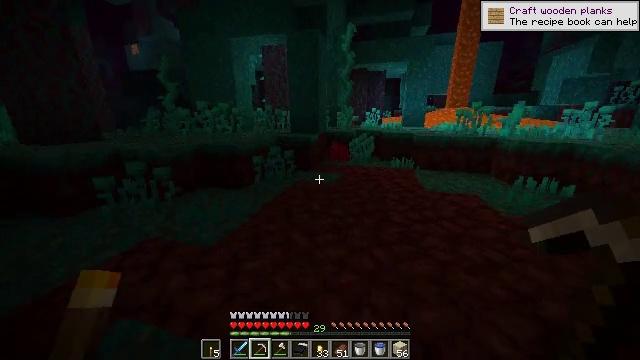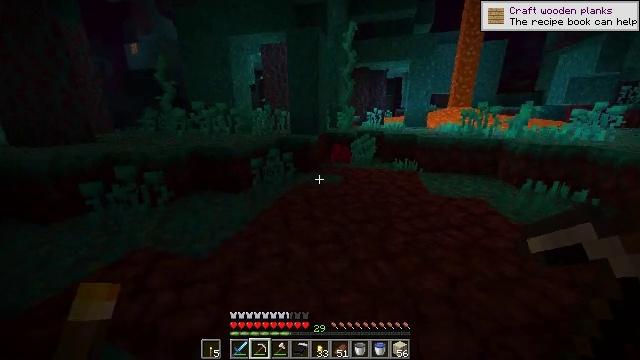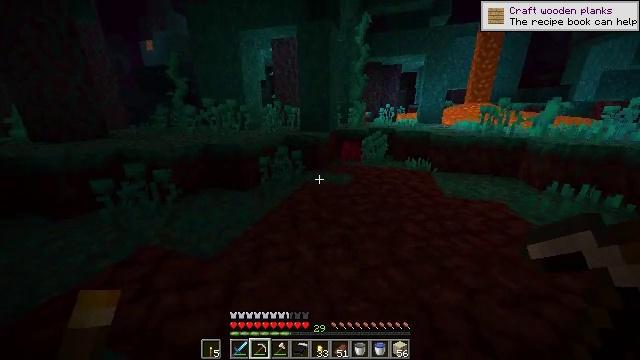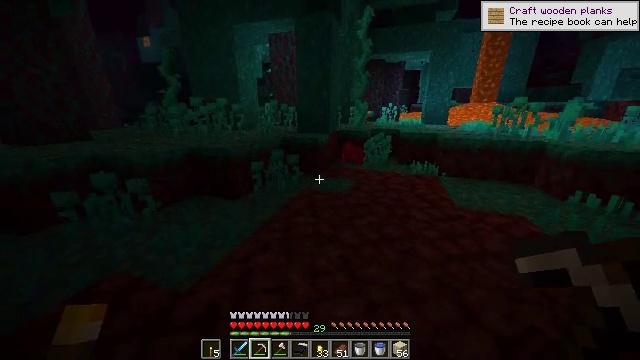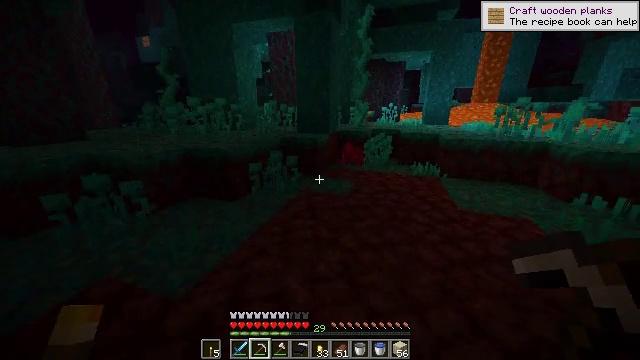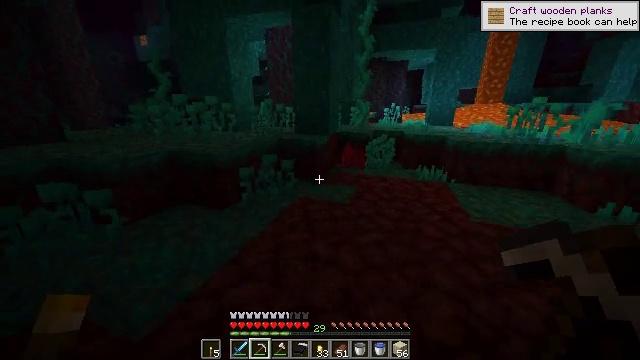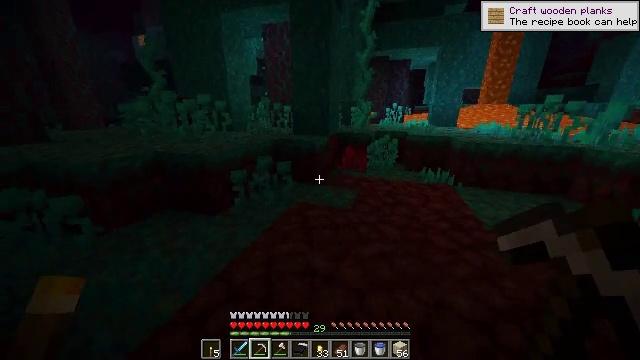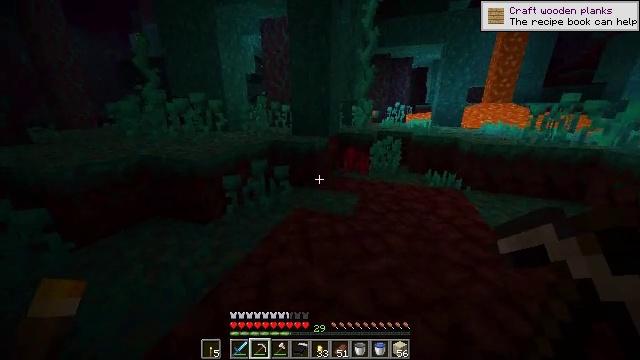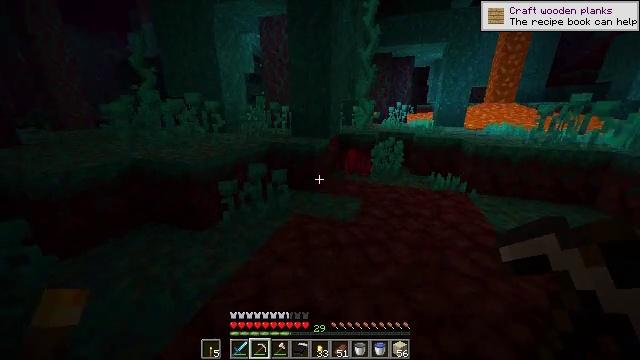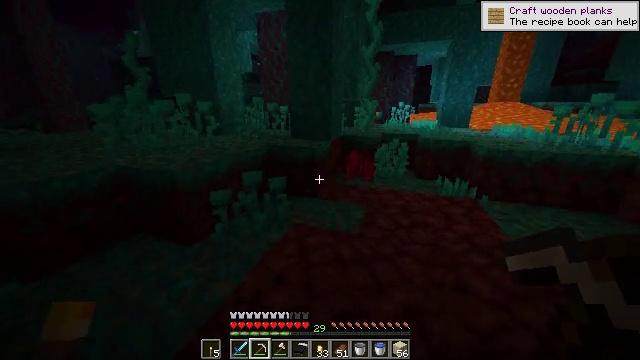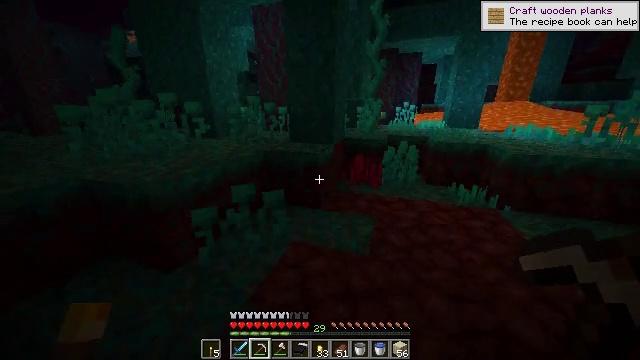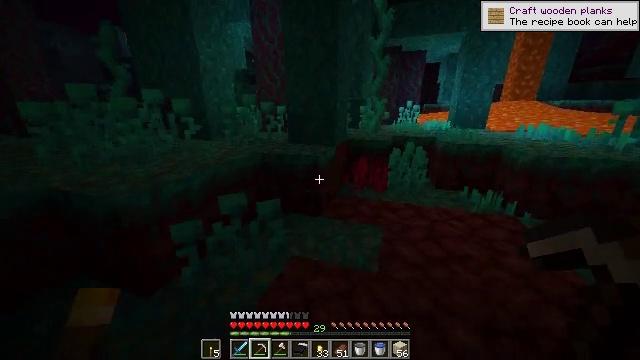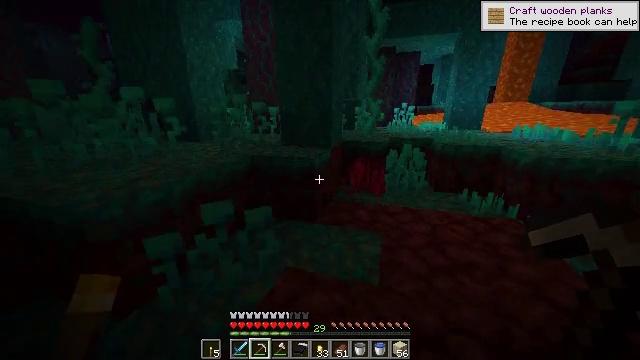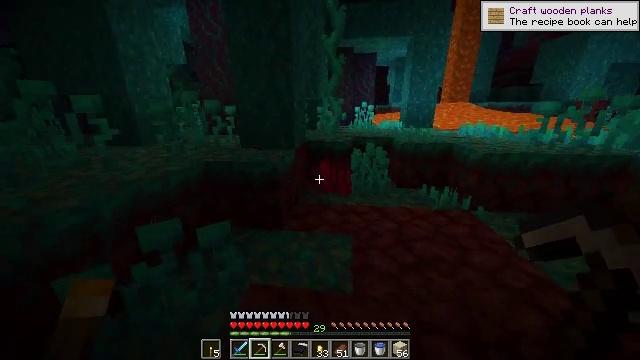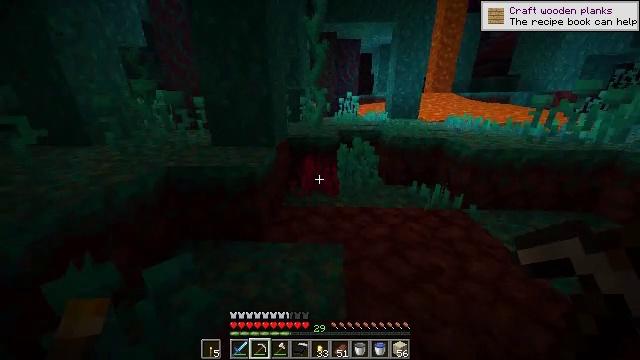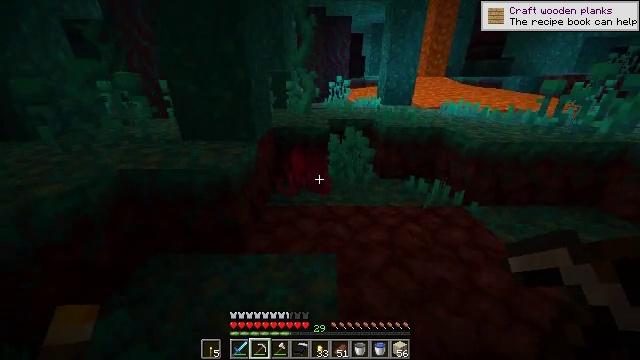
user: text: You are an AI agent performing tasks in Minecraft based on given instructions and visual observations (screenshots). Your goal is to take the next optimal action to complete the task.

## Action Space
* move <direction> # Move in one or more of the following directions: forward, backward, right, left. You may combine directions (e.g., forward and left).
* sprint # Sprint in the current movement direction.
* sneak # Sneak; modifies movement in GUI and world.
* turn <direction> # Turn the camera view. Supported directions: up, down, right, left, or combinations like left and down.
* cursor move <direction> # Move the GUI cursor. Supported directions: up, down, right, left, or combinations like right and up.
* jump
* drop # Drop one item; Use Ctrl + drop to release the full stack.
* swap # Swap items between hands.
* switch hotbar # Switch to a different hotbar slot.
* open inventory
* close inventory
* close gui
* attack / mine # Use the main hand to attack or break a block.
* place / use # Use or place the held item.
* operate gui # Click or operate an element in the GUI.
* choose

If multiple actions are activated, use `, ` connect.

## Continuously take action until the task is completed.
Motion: motion action
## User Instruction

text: Attack the ground to get crimson roots.
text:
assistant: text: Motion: move forward, sprint
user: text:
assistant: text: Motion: move forward, sprint, turn left
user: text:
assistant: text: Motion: move forward, sprint
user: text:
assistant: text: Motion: move forward, sprint
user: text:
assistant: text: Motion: move forward, sprint
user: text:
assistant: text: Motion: move forward, sprint
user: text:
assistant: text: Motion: move forward, sprint
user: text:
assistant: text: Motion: move forward, sprint
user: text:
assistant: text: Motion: move forward, sprint
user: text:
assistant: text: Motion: move forward, sprint
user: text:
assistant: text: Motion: move forward, sprint
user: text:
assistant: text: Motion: move forward, sprint, turn right
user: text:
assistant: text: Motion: move forward, sprint, turn right
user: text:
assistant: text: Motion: move forward, sprint, turn right and down
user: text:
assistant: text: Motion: move forward, sprint, turn right and down
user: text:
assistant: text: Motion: move forward, sprint, turn down, attack / mine
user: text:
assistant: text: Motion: move forward, sprint, attack / mine
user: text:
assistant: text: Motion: move forward, sprint, attack / mine
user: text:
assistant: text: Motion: move forward, sprint, turn left and down
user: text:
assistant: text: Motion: move forward, sprint, turn down
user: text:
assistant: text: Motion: sprint